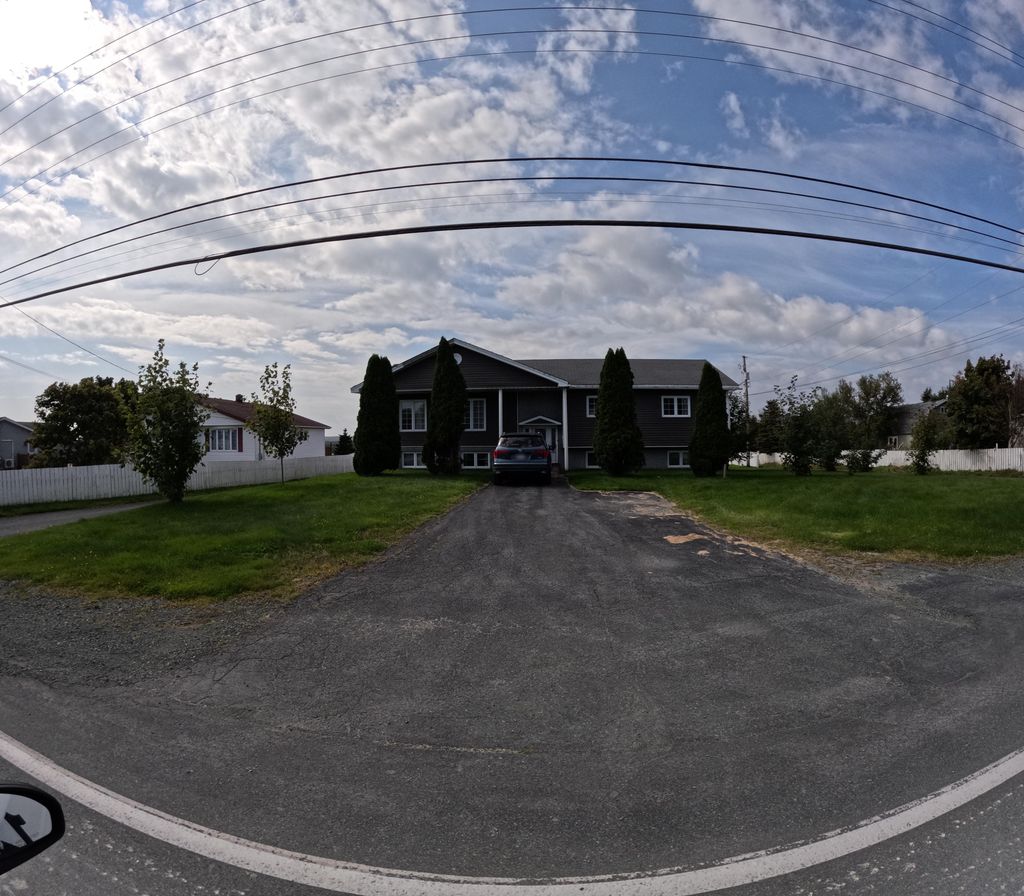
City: st_johns